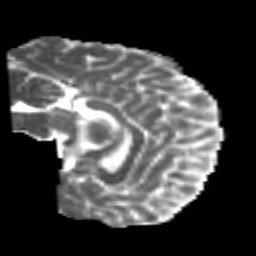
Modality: MD
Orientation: sagittal
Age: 22
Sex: male
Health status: healthy
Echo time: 0.074 s